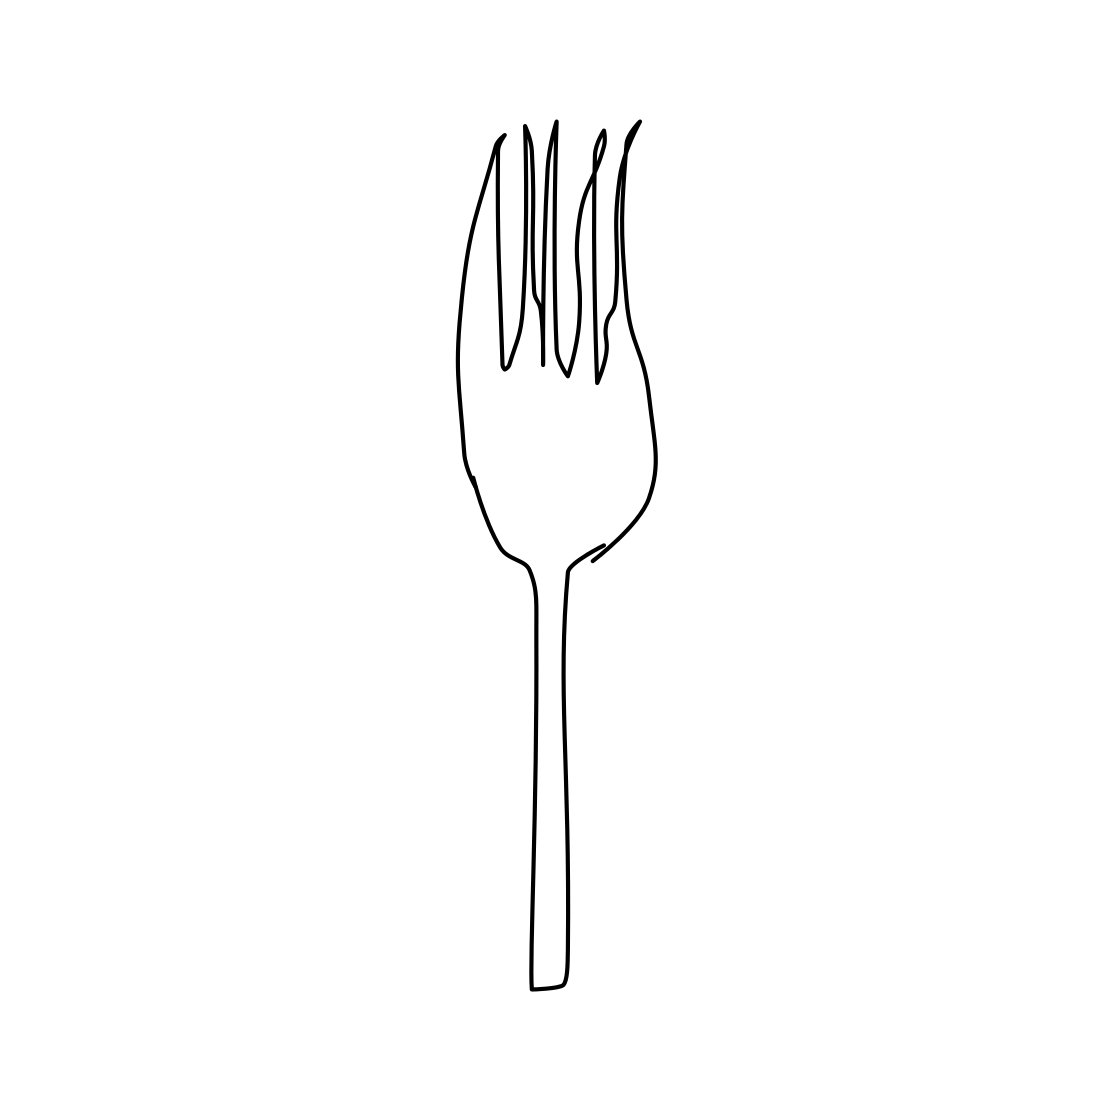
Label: fork